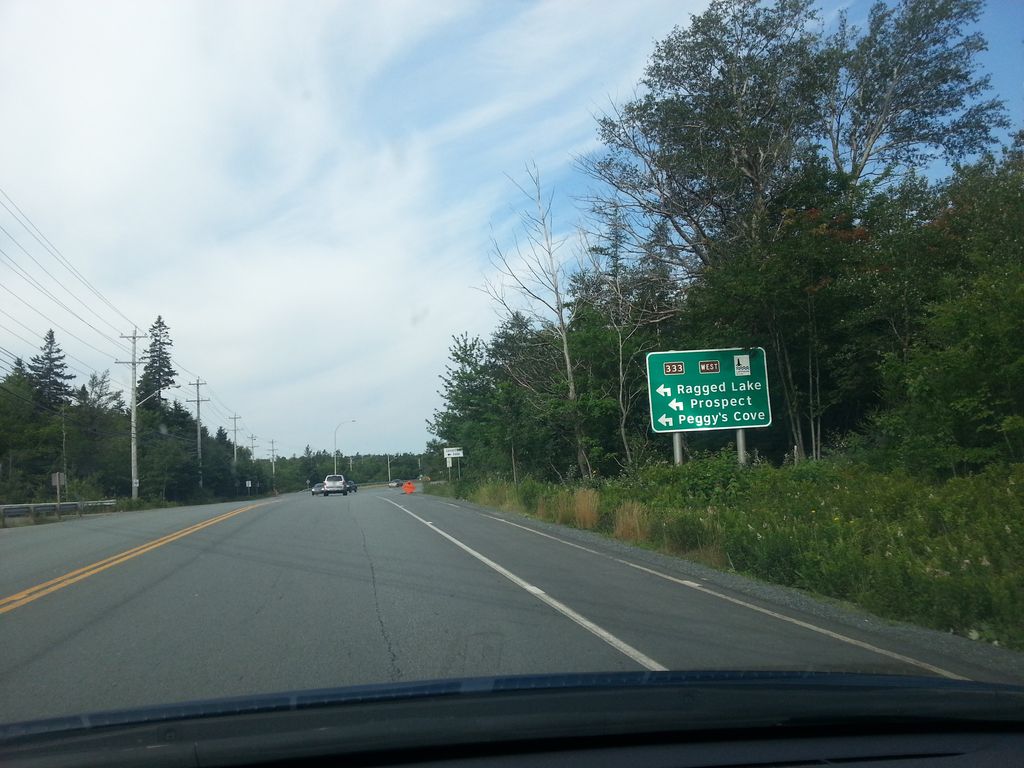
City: halifax